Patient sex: M
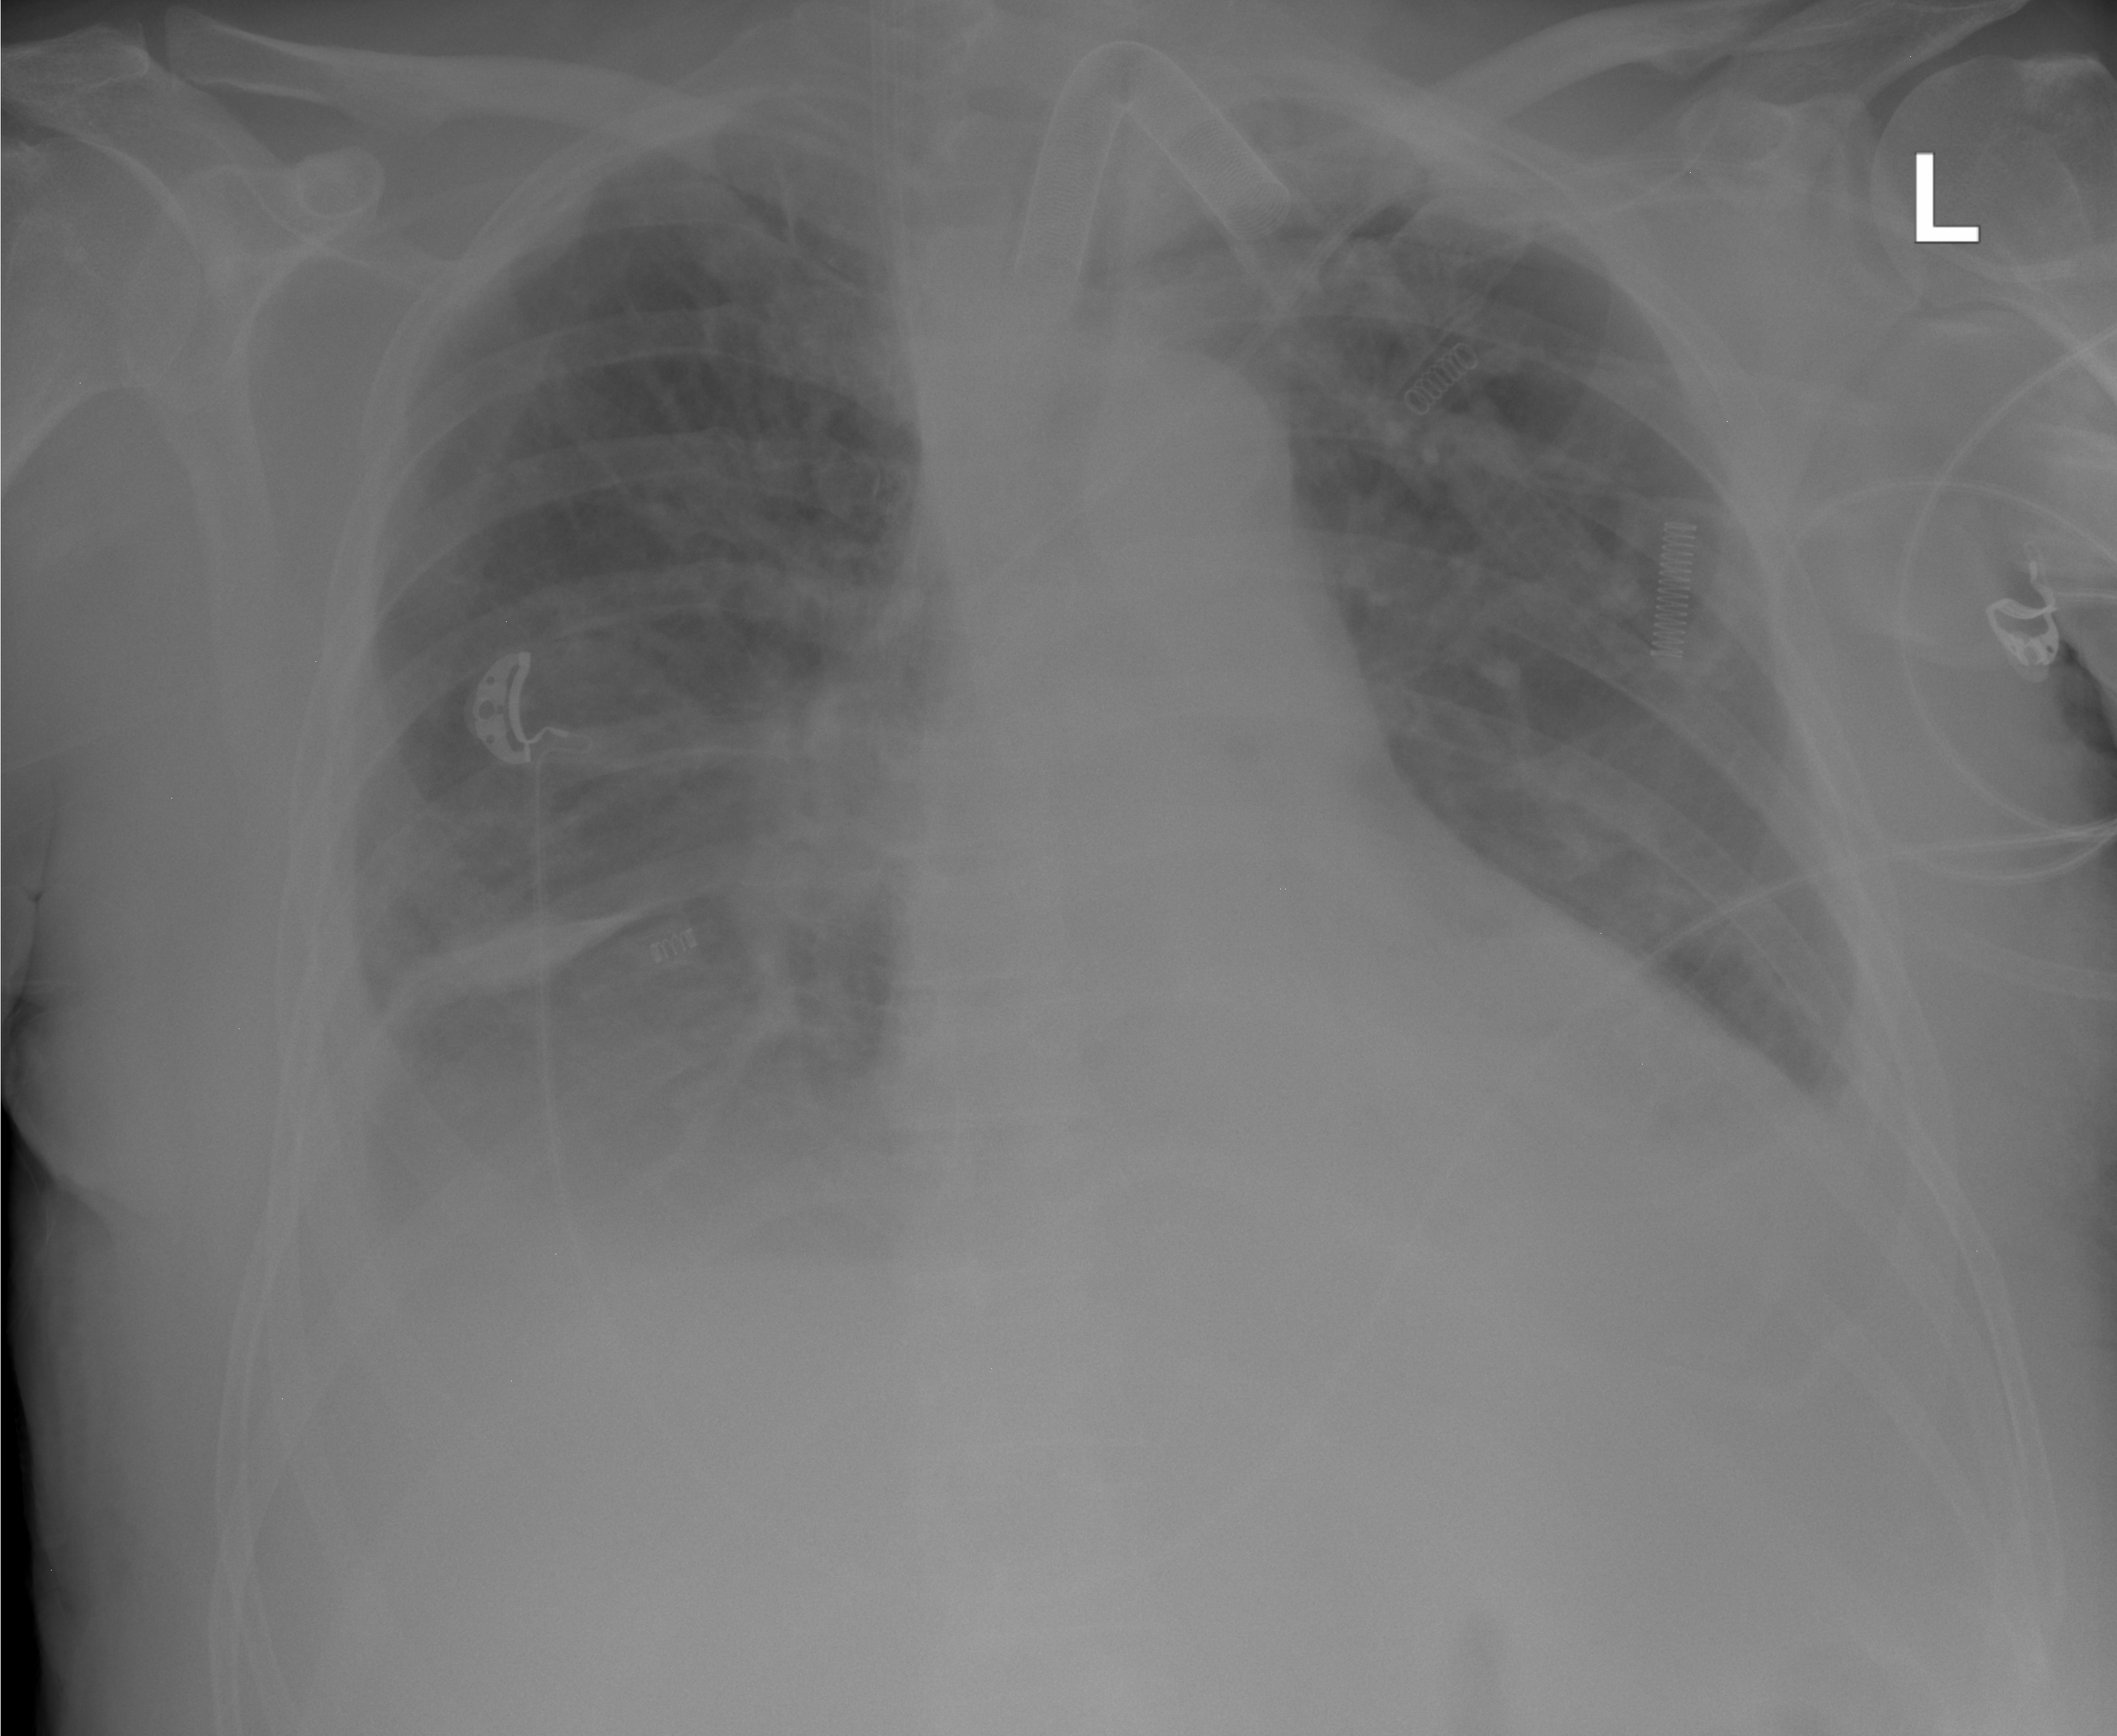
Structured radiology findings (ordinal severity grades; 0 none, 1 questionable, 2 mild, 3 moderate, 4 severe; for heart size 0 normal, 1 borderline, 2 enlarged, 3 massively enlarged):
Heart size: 2
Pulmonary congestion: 2
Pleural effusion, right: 2
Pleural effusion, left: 2
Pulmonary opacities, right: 0
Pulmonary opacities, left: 0
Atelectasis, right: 2
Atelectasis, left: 0